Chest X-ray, PA view. Patient: 42 years old, sex F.
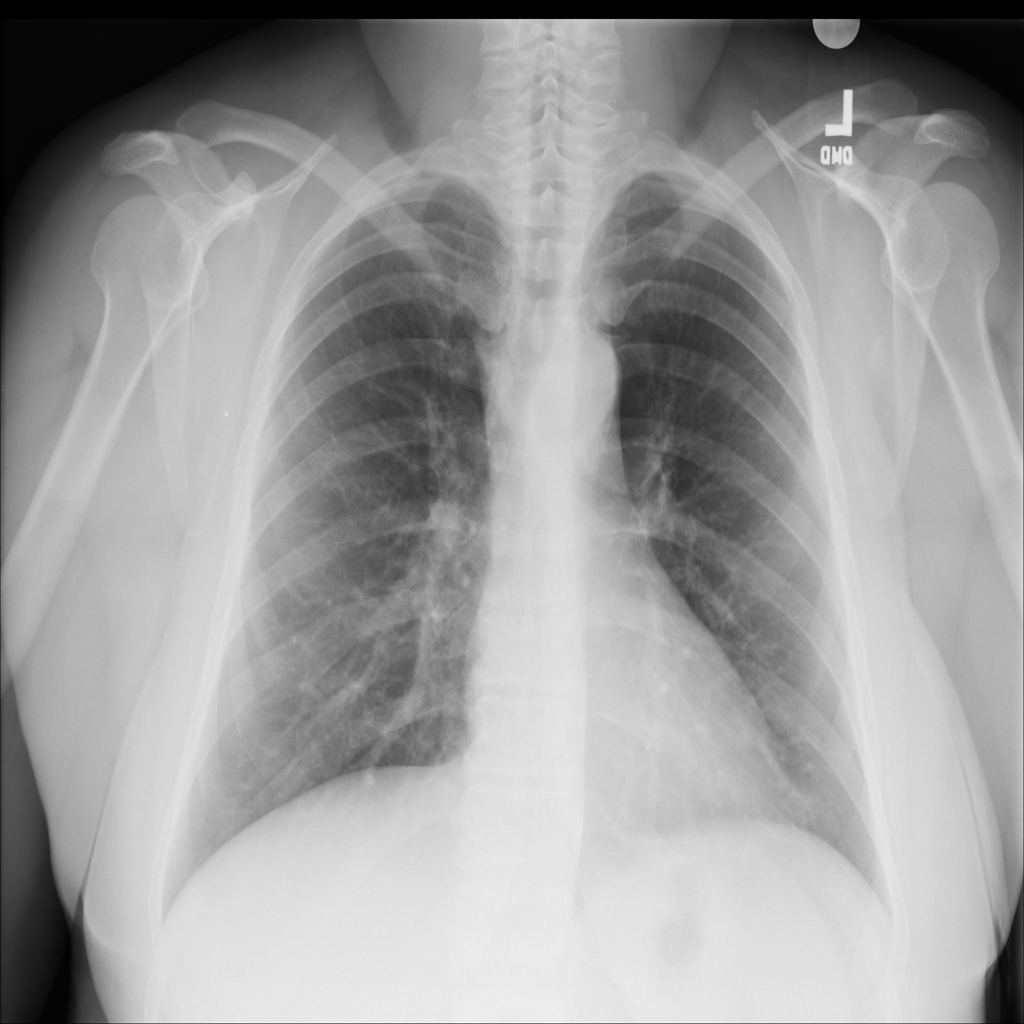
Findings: No Finding